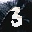
Label: 3